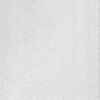
Label: dusty